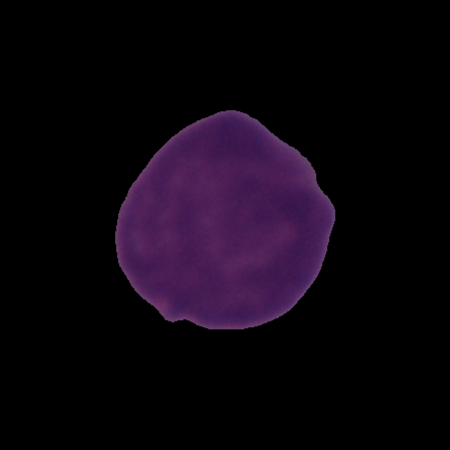
Label: cancer